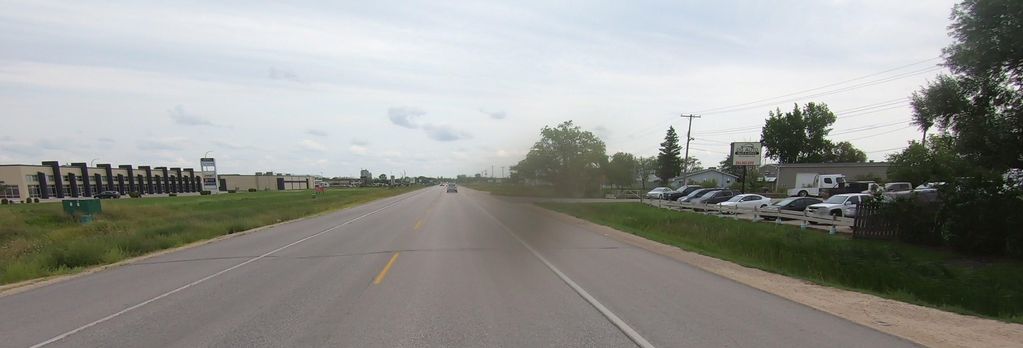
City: winnipeg